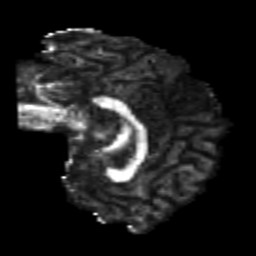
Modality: FA
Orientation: sagittal
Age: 22
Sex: male
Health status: healthy
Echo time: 0.074 s